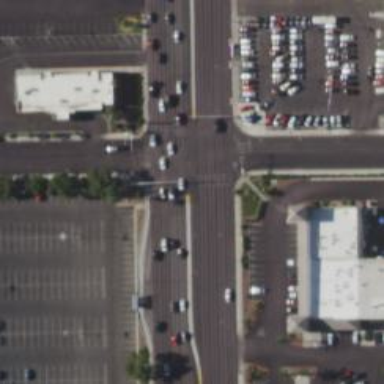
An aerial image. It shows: Solid stop line on the road.